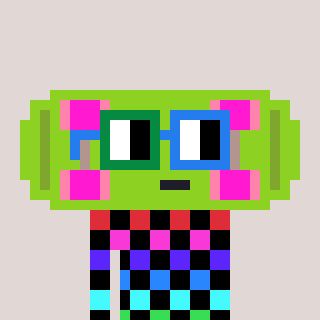
a pixel art character with square green and blue glasses, a skateboard-shaped head and a grayscale-colored body on a warm background